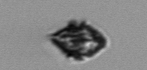
Label: Kryptoperidinium_triquetrum